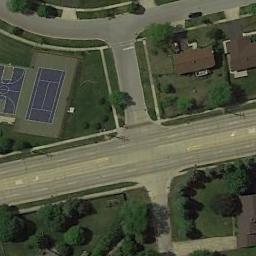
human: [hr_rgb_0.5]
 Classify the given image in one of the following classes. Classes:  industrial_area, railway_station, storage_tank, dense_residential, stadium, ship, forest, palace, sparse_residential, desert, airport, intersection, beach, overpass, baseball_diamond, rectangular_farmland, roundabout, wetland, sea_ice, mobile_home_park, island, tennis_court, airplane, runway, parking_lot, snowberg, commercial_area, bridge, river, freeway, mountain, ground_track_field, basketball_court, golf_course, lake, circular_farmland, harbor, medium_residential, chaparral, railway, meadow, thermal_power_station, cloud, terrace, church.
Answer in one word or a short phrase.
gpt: tennis_court